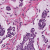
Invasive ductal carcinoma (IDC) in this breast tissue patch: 0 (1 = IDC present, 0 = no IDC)